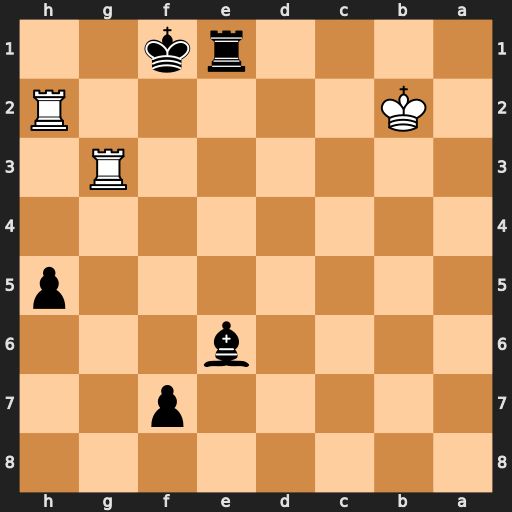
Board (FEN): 8/5p2/4b3/7p/8/6R1/1K5R/4rk2
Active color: b
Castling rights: -
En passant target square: -
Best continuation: Re2+ Rxe2 Kxe2